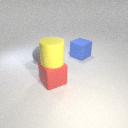
large red rubber cube below large yellow rubber cylinder